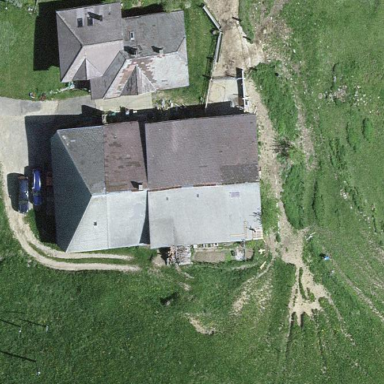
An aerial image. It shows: Farm building.